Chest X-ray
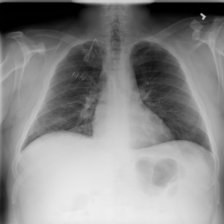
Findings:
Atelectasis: negative
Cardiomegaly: negative
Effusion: negative
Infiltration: negative
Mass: negative
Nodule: negative
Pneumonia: negative
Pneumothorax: negative
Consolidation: negative
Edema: negative
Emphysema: negative
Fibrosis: negative
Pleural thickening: negative
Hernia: negative